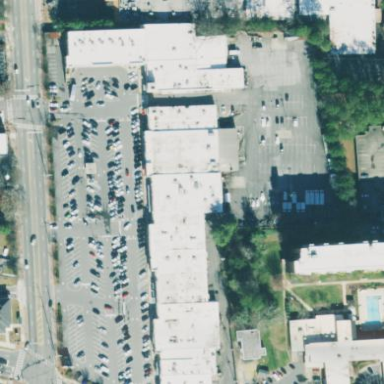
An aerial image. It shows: Retail building.